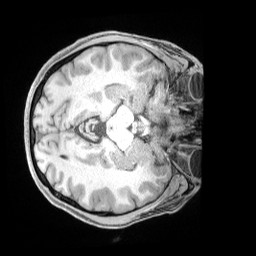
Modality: T1w
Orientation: axial
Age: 38
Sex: male
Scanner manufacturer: siemens
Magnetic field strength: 3 T
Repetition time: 2 s
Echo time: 0.00211 s